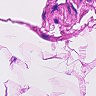
Metastatic tissue present: no